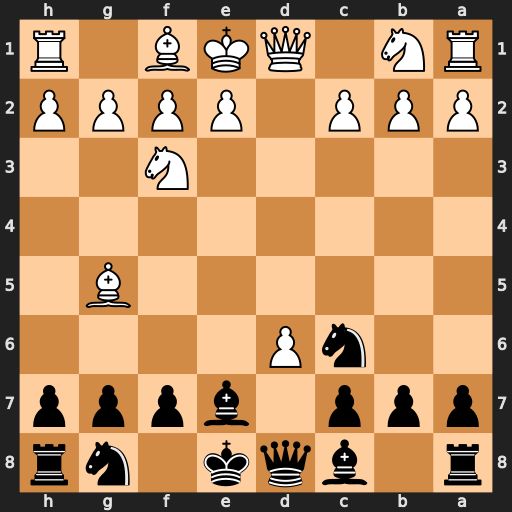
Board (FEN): r1bqk1nr/ppp1bppp/2nP4/6B1/8/5N2/PPP1PPPP/RN1QKB1R
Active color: b
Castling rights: KQkq
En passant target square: -
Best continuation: Bxg5 Nxg5 Qxg5